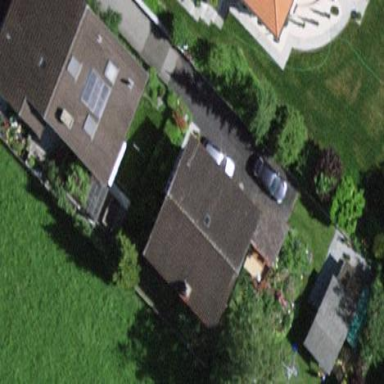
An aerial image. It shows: Detached building.